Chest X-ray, PA view. Patient: 34 years old, sex F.
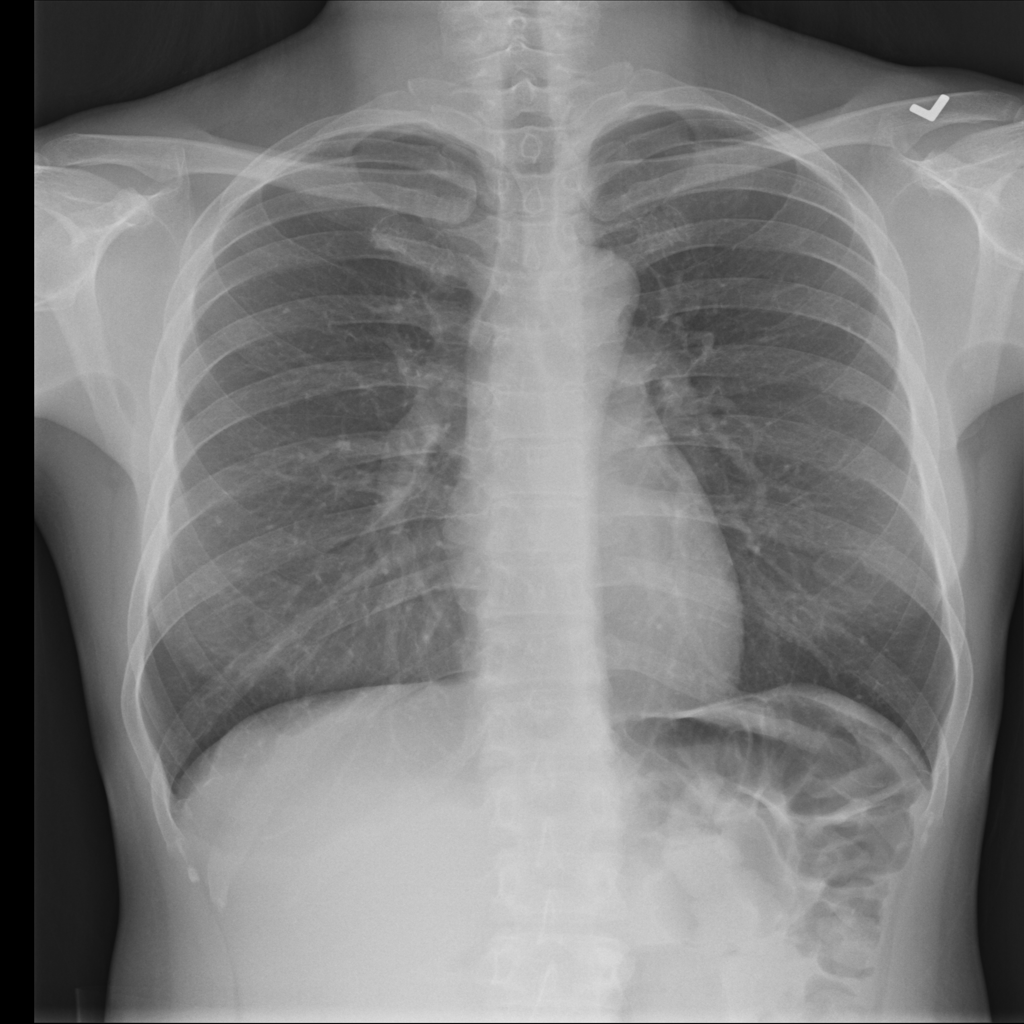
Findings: No Finding